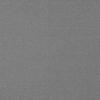
Label: dusty